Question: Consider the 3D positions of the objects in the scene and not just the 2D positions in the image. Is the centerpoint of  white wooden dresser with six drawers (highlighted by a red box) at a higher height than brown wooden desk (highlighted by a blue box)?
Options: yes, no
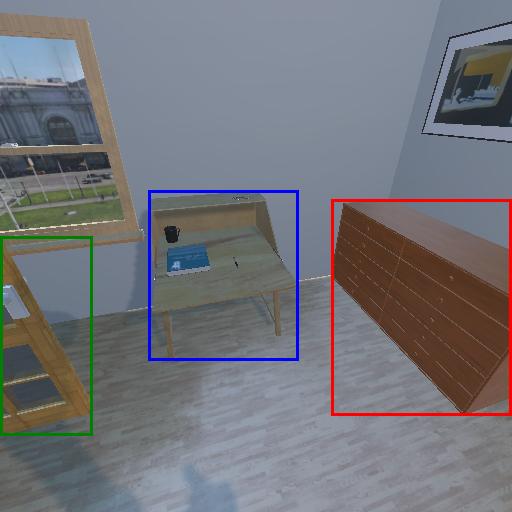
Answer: yes